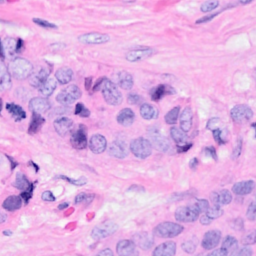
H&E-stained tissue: Breast